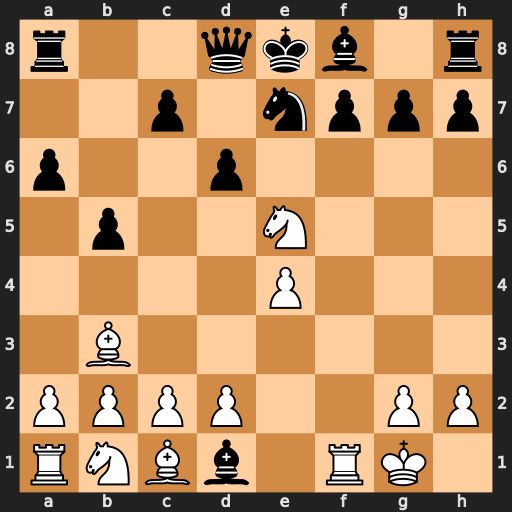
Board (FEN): r2qkb1r/2p1nppp/p2p4/1p2N3/4P3/1B6/PPPP2PP/RNBb1RK1
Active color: w
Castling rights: kq
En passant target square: -
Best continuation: Bxf7#